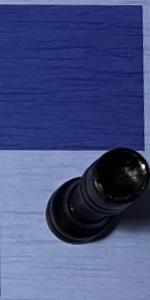
Label: Rook_Black